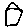
Label: house